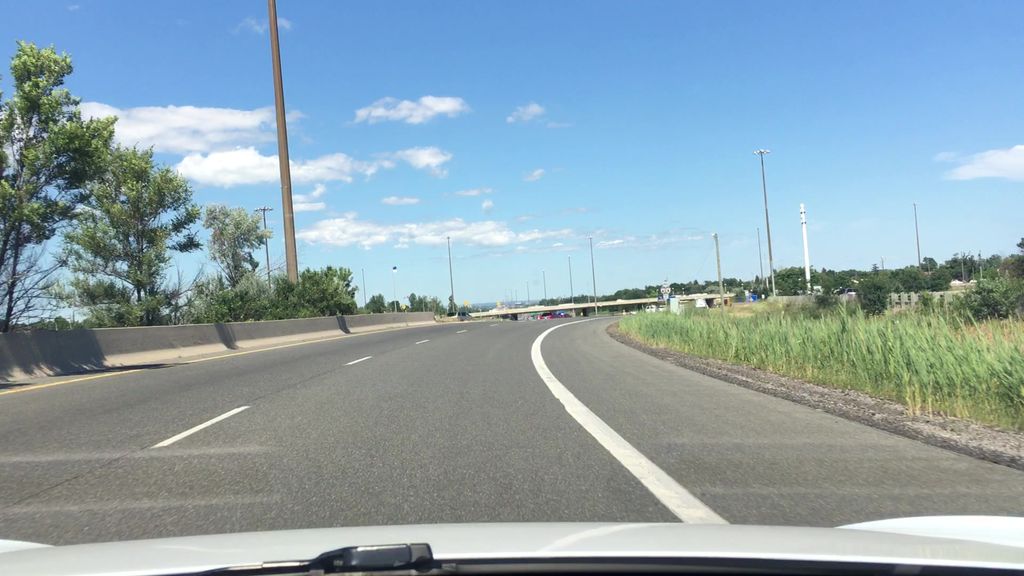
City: toronto